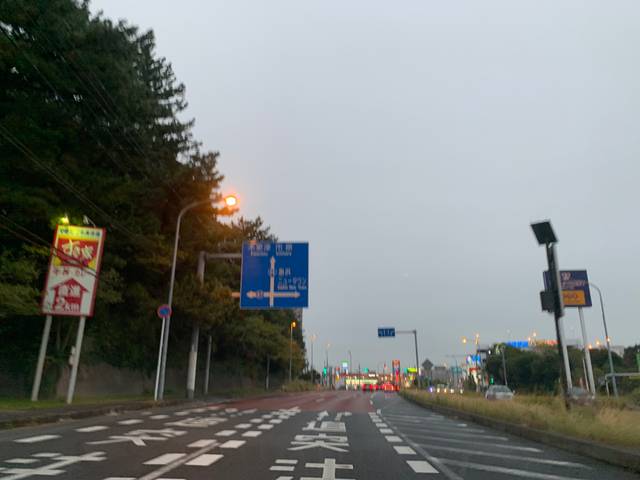
Region: Japan
Coordinates: 35.666, 140.04